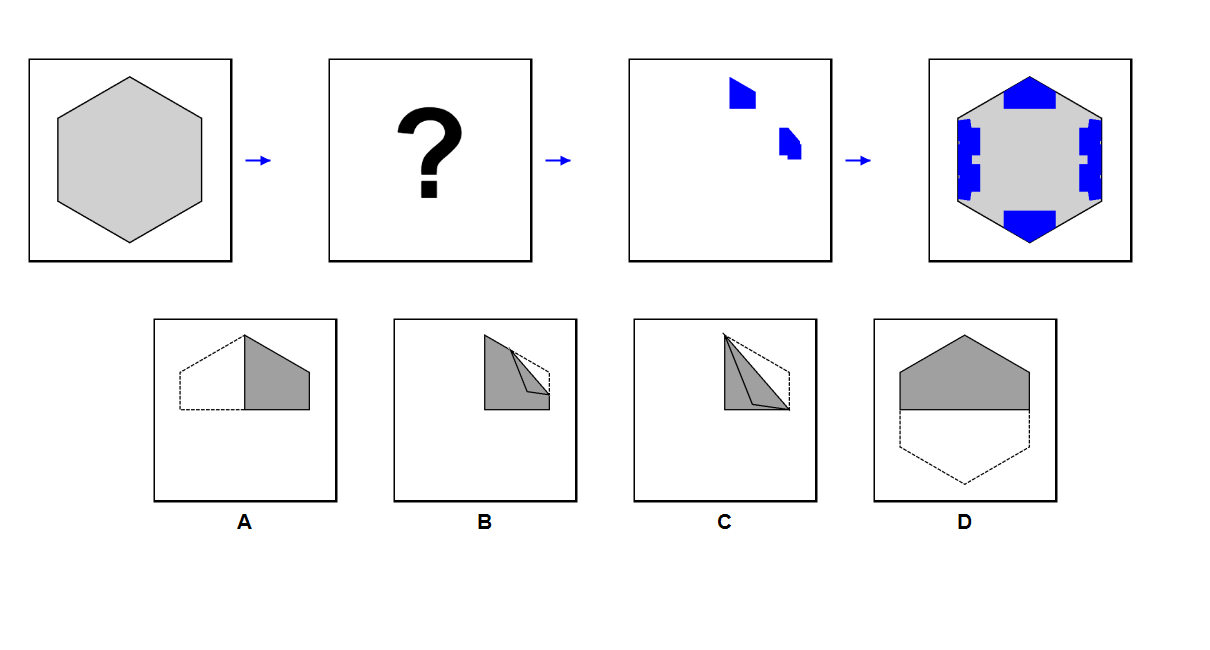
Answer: C